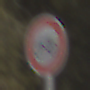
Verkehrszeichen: VerbotRadverkehr
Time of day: Midday
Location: Outdoor (Nature)
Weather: PartlyCloudy
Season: NotSpecified
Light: Natural